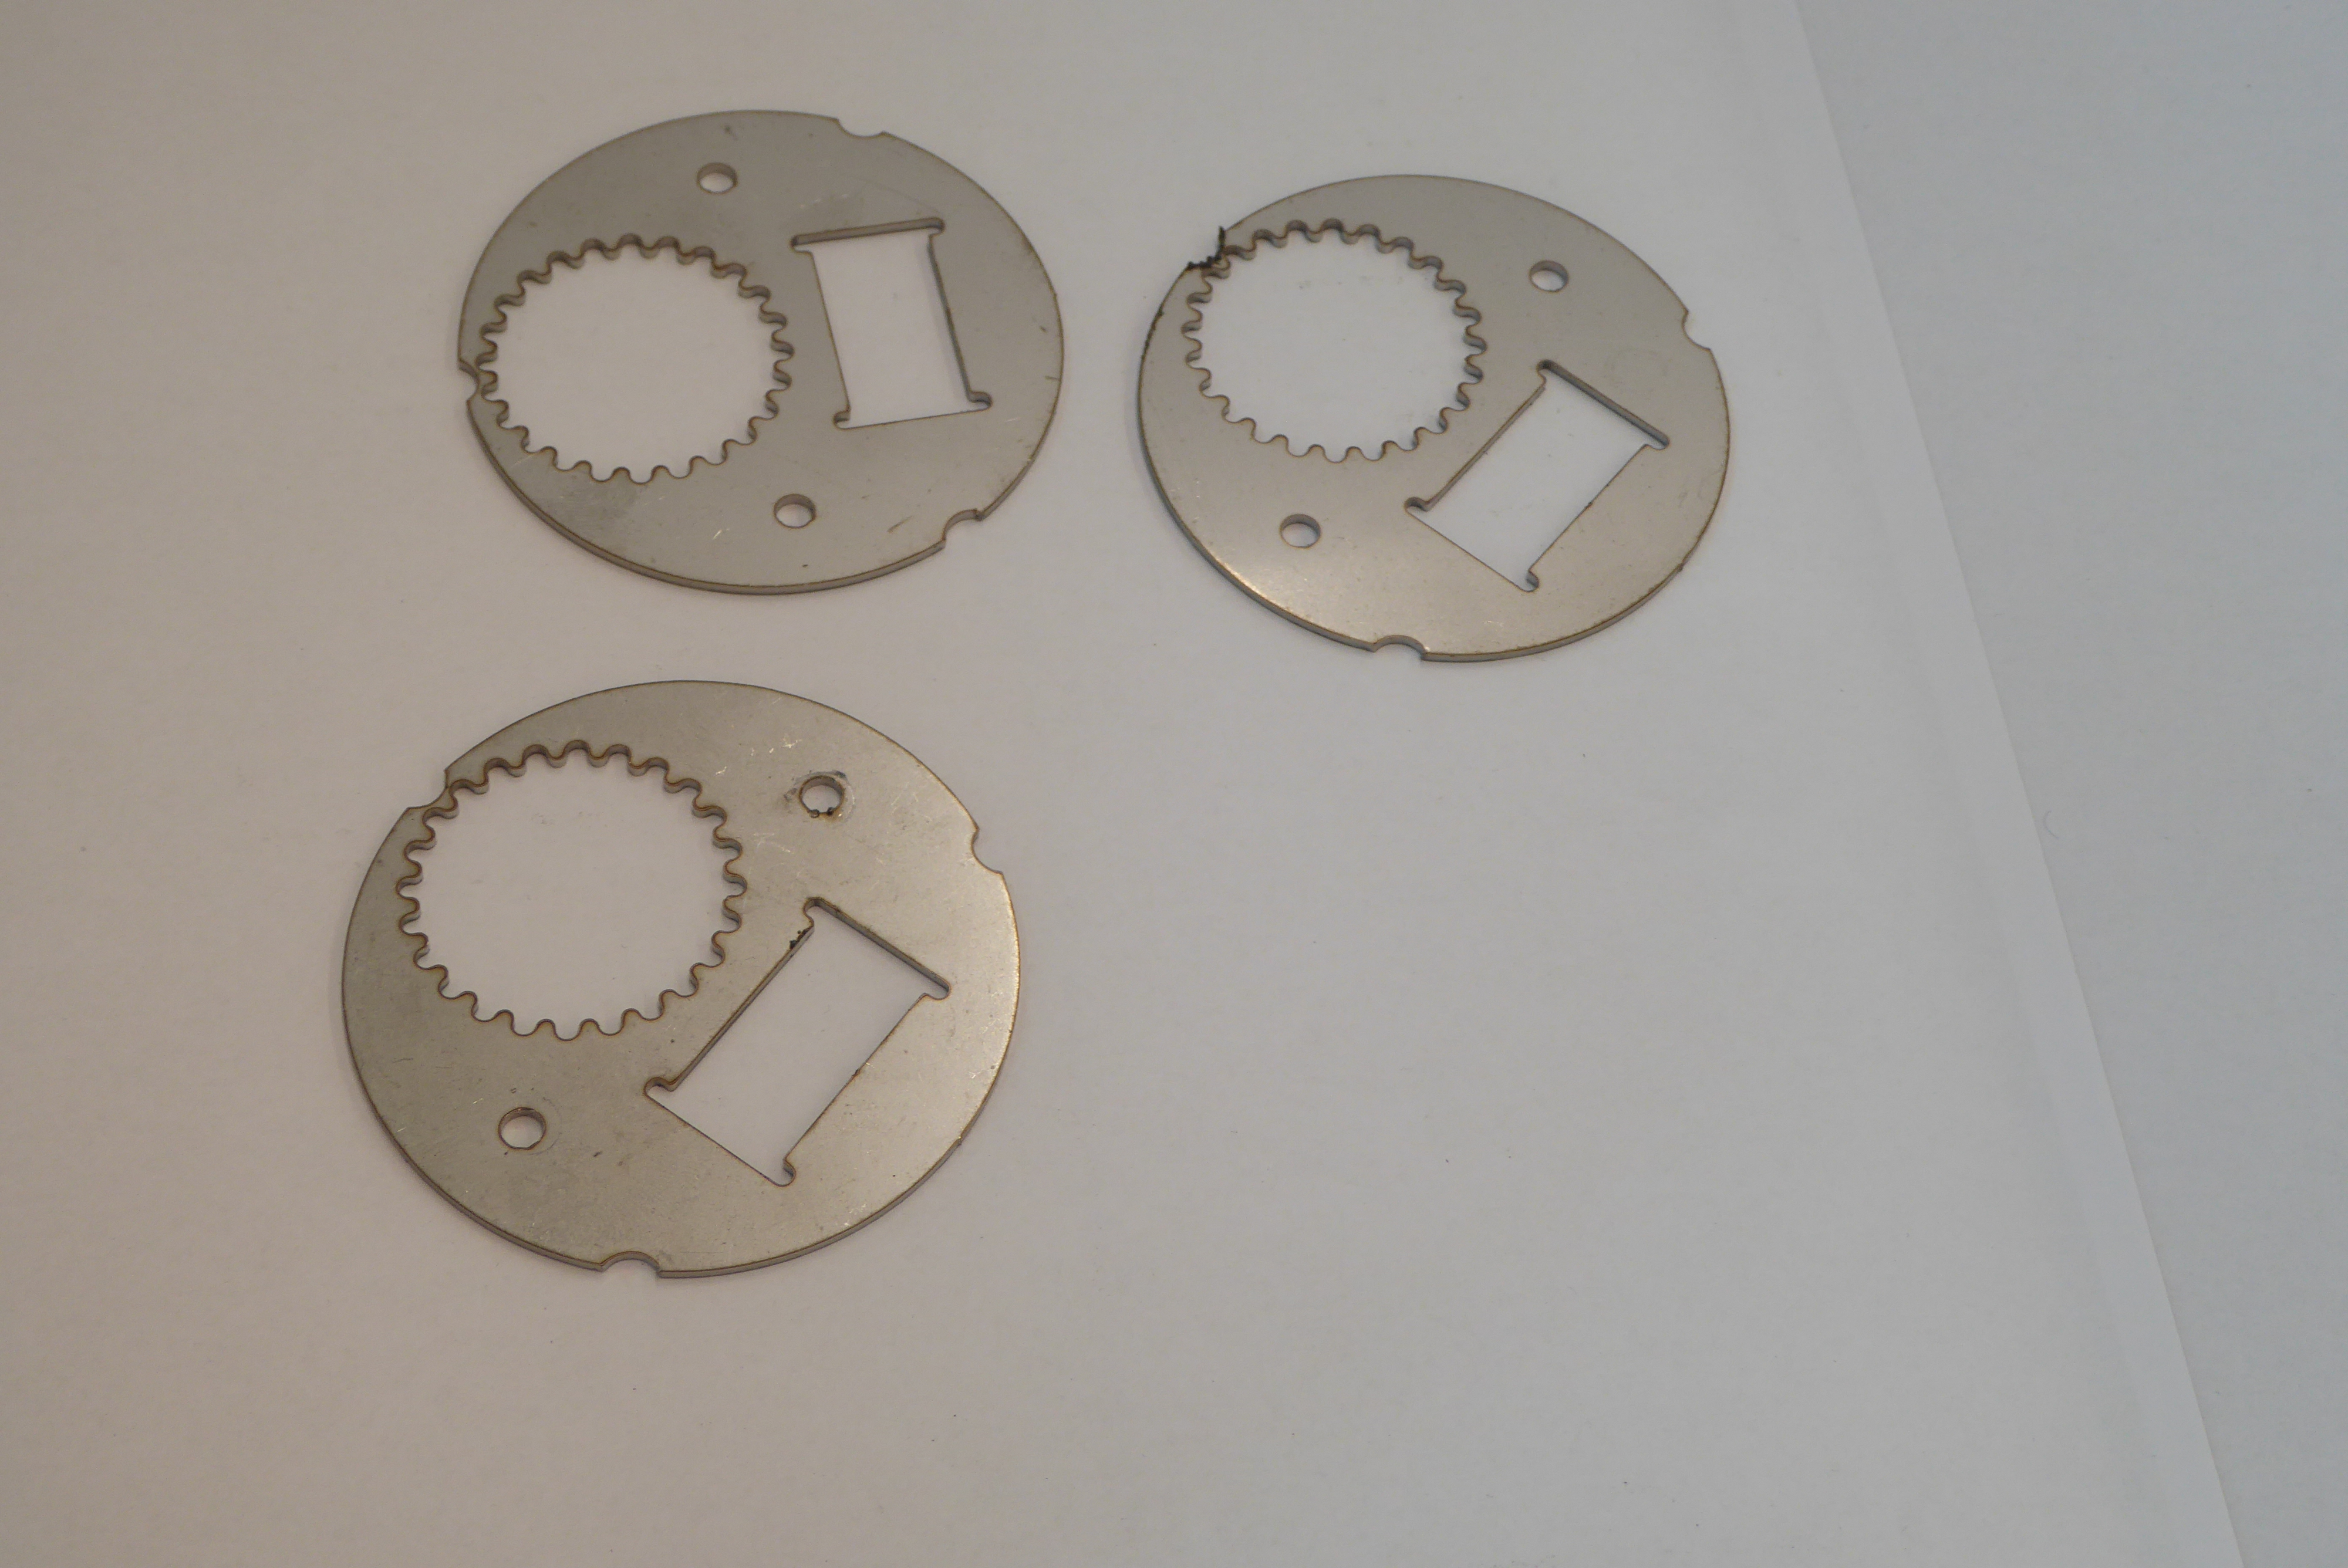
Label: Bottle Opener - Inlay